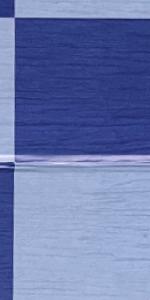
Label: Empty